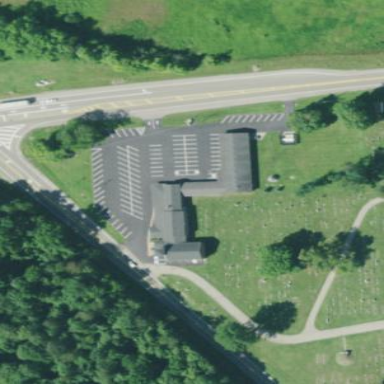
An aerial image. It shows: Building that serves as place of worship.